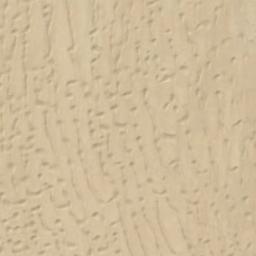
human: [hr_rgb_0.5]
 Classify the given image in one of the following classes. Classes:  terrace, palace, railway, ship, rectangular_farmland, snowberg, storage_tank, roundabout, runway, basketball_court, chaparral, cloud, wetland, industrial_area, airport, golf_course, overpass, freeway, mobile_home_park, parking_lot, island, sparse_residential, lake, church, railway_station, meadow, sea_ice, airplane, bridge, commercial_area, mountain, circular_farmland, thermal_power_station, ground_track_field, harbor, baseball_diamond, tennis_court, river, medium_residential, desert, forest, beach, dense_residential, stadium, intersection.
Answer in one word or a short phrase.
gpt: desert